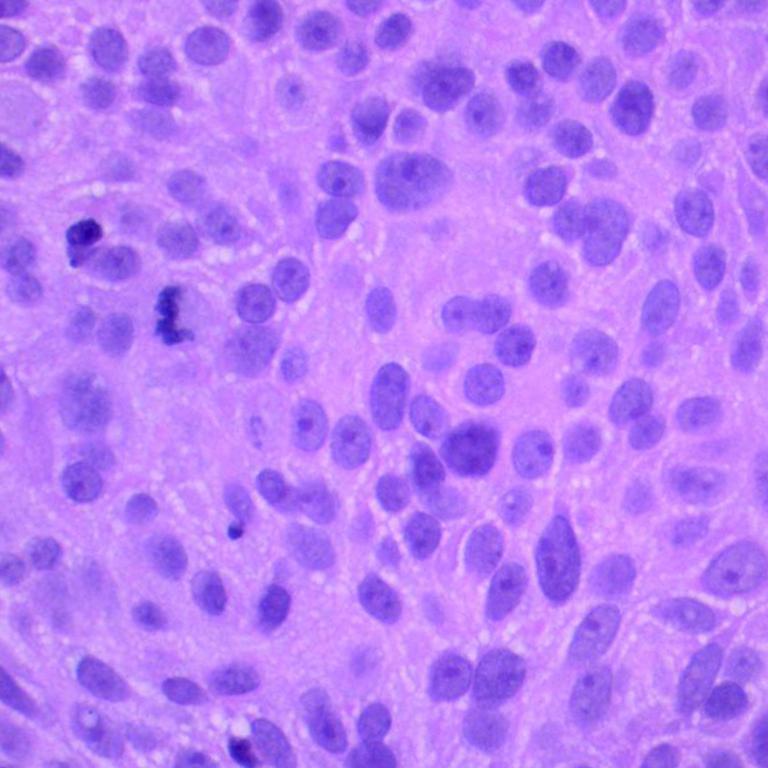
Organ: lung
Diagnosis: squamous carcinomas